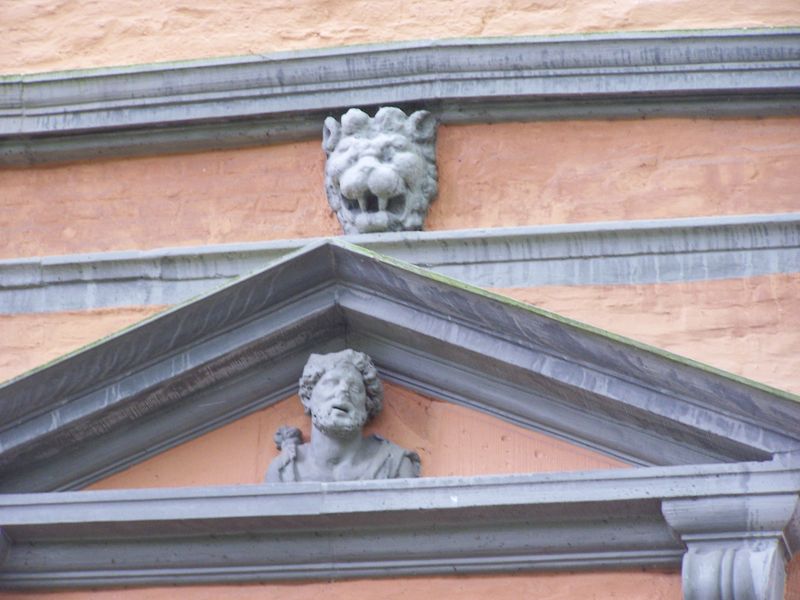
Titel: Schloss Rheydt
Standort: Mönchengladbach-Rheydt (EU - NRW)
Schlagwörter: blau, kopf, mann, dreieck, grau, marmor, mund, nase, säule, tür, dach, rot, bart, stein, hals, kirche, gewand, haare, locken, renaissance, skulptur, bogen, fassade, giebel, mauer, ziegel, büste, balken, tor, foto, oben, eingang, fugen, offen, palast, dom, löwenkopf, rom, fries, portal, sims, zähne, läufe, schiefer, antik, götter, maul, tempel, löwe, schrei, verputz, römisch, zahn, aussenfassade, zeigel, hauer, byzanz, zeigelsteine, brüllen, byzant, siems, unen